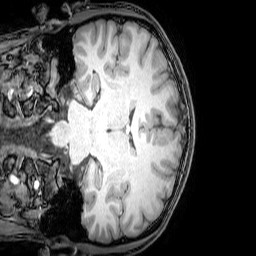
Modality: T1w
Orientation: coronal
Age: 24
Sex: male
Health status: healthy
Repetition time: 0.081 s
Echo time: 0.037 s